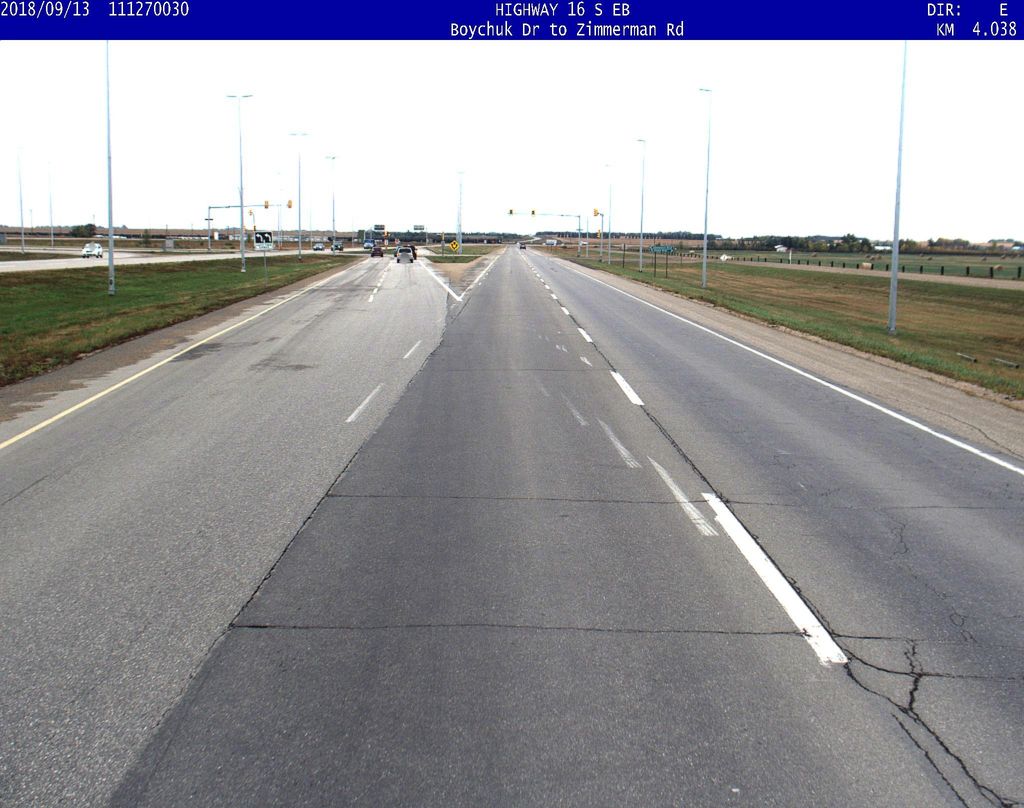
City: saskatoon